Question: I'm a beginner in django, I made my first login page, and added csrf token, but when the login page is run, it doesn't render as a page, instead shows the template code and each time it is refreshed I can see the csrf token changing in the displayed template code.
I'll put the code below:
views.py:
'''
from django.template import RequestContext
from django.template.context_processors import csrf
from django.shortcuts import render
#from django.template import context
from django.http import HttpResponse
import datetime
from .models import Book
from django.contrib.auth import authenticate, login
from django.contrib.auth import logout
from django.middleware.csrf import get_token
def loginpage(request):
context = RequestContext(request)
context_dict = {}
context_dict.update(csrf(request))
return render(request,'login.html', context_dict, context)
'''
template code getting displayed on browser instead of rendered page:

I've been trying to sort this out for a few days, but there was no use. Would be wonderful if anyone can help me out here.
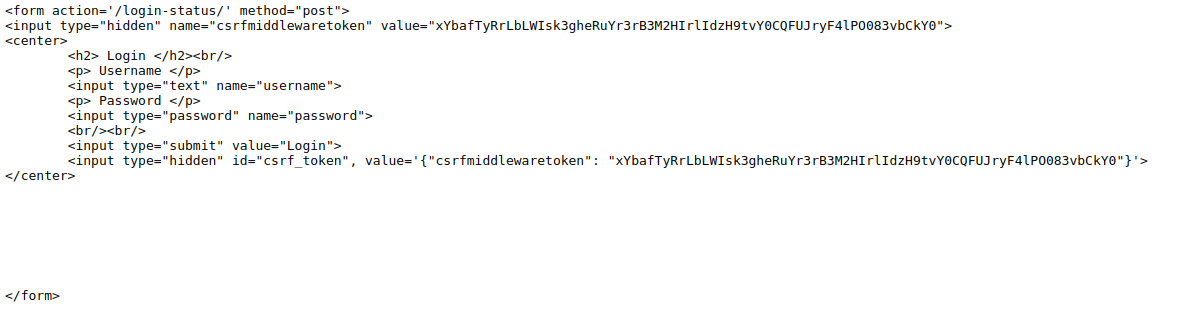
Answer: That one was easy I was overcomplicating it, whenever we need to post a form to another url from templates, we just need to add {% csrf_token %} right after the opening tag, nothing realted to csrf to do in views or anywhere else, works for me.